Question: I have a login form "'frmLog()'" which has text box for username and password, now I want to get the input text from username text box. Please see the code below and don't be confuse I am using mysql database so the other syntax code are not important.
This is the Login form "'frmLog()'"
'''
private void button1_Click(object sender, EventArgs e)
{
ApareceCrudLib a = new ApareceCrudLib("localhost", "root", "", "cashieringdb");
string user = txtLogin.Text;
string pass = txtPassword.Text;
string query = "SELECT * FROM register WHERE username='" + user + "' AND password=MD5('" + pass + "')";
int result = a.Count(query);
if (result == 1)
{
frmMain main = new frmMain();
main.ShowDialog();
this.Dispose();
}
else
{
MessageBox.Show("Login Failed! Try Again");
txtLogin.Text = "";
txtPassword.Text = "";
}
}
'''
This is the other form where I want to retrieve the code "'frmMain()'". Please see the 'public void dataLog()' that is the part of code that I attempt to get the input value from 'frmLog'.
'''
private void frmMain_Load(object sender, EventArgs e)
{
a = new ApareceCrudLib("localhost", "root", "", "cashieringdb");
loadDataGridView_Main();
dataLog();
}
public void loadDataGridView_Main()
{
dgvMain.Rows.Clear();
List<string>[] detailList = a.mysqlSelect("Select * From sales");
for (int i = 0; i < detailList.Length; i++)
{
dgvMain.Rows.Add(detailList[i][0], detailList[i][1], detailList[i][2], detailList[i][3]);
}
}
public void dataLog()
{
frmLog kk = new frmLog();
txtLog.Text= kk.txtLogin.ToString();
}
'''
This is the wrong result

The result must be the username from 'frmLog()' example "client123". What do you think is wrong here?
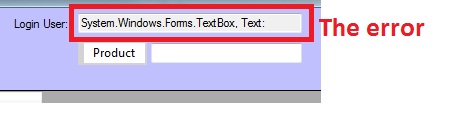
Answer: 'kk.txtLogin.ToString()', returns a string that represents the current object. In this case your current object is 'TextBox'.
Instead display the 'TextBox', you should show the 'TextBox''s value.
Change that code to:
'kk.txtLogin.Text;'
If you want to display the 'txtLogin' value from 'frmLog' in 'frmMain', you can declare static variable in 'frmLog' that store the 'txtLogin' value.
in 'frmLog':
'''
public static String LOGIN_USER = "";
'''
Then in 'button1_Click':
'''
if (result == 1)
{
LOGIN_USER = txtLogin.Text;
frmMain main = new frmMain();
main.ShowDialog();
this.Dispose();
}
'''
in 'frmMain_Load':
'''
public void dataLog()
{
txtLog.Text= frmLog.LOGIN_USER;
}
'''